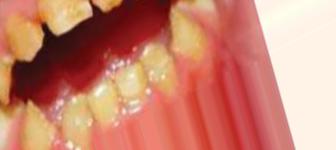
Condition: Tooth Discoloration